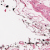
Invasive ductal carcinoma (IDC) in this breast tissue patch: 0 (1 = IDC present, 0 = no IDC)